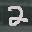
Label: 2